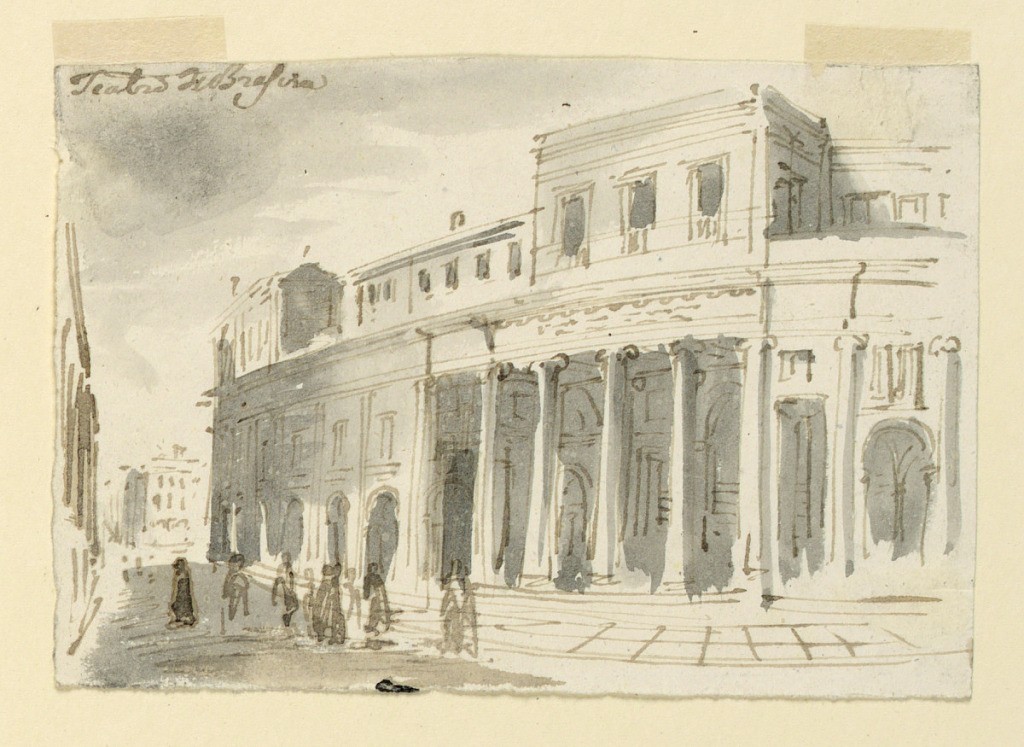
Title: Exterior, Theatre at Brescia
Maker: Antonio Giuseppe Basoli, Italian, 1774–1843
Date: early 19th century
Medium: Pen and brown ink, brush and gray wash on wove paper
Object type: Drawing
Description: Horizontal rectangle. Exterior of theatre at Brescia with figures standing in street in front of building at left.